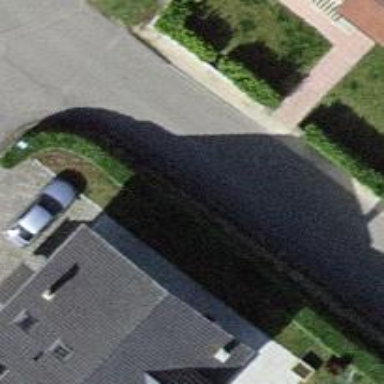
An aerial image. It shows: Smooth asphalt road in residential area.